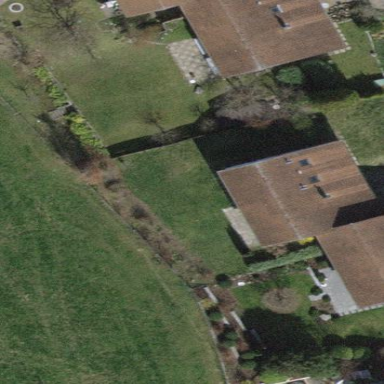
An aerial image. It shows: Detached building with gabled roof.